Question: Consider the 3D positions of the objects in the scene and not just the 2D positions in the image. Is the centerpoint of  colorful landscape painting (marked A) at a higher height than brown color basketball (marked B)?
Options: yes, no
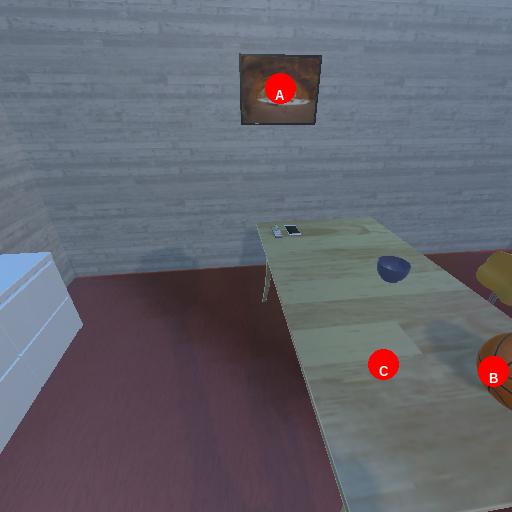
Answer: yes